Question: I am trying to get an image that is in a ul to sit on top of the ul's border. The ul is positioned relative and the image is positioned absolute. I can not for the life of me figure out why the z-index is not working.
Here is my html:
'''
<nav id="mainNav">
<ul>
<li>
<a href="about.php">About Us</a>
<img src="http://bluesquarestudio.ca/images/arrow.png">
</li>
</ul>
</nav>
'''
Here is my css:
'''
#mainNav{
margin-bottom: 30px;
display: block;
position: relative;
overflow: hidden;
}
#mainNav ul{
list-style-type: none;
padding-left: 0px;
width: 100%;
border-bottom: solid #01AEF0 5px;
overflow: hidden;
position: relative;
z-index: 20;
}
#mainNav li{
float: left;
padding-right: 10px;
padding-left: 10px;
padding-bottom: 10px;
margin-top: 10px;
text-transform: uppercase;
position: relative;
text-align: center;
height:25px;
text-align: center;
}
#mainNav a{
color:#000;
text-decoration: none;
display: block;
width: 117px;
}
'''
This is how I want it to look:

This is how it does look:
JS fiddle: <URL>
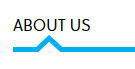
Answer: The reason this is not working, is that you have 'overflow:hidden' on the 'ul', so everything that goes outside of its area is cut off - and that includes the part of your images that are over the area of the 'ul'.
So this is not a 'z-index' issue at all. (See my fiddle, no 'z-index' set .)
As soon as you remove 'overflow:hidden', it works as expected. (Of course only after applying another method to make the 'ul' contain the floated 'li', f.e. by floating the 'ul' as well or applying an ':after' clearfix.)
<URL>